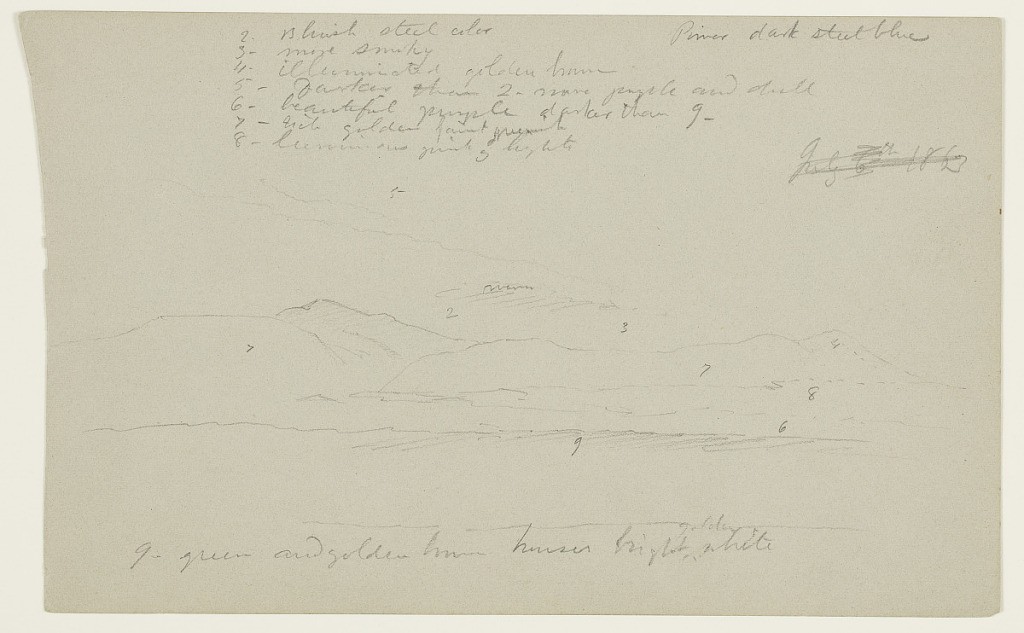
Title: Kaaterskill Clove from Long Hill, New York
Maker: Frederic Edwin Church, American, 1826–1900
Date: possibly 1863
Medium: Graphite on gray-green wove paper
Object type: Drawing
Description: Landscape sketch showing a view of the Catskill Escarpment--specifically the section from Kaaterskill High Peak (left) to Blackhead Mountain (right)--as seen from the artist's property in Hudson, New York. The surface of the Hudson River is shown along the lower margin, while the rolling terrain on the opposite side of the river comprises the middle distance, where the village of Catskill lies. In the background, the Catskill Escarpment creates a rugged horizon. Kaaterskill Clove is visible at left, flanked by the peaks of Roundtop and Kaaterskill High Peak at left, and South Mountain at right. On the far right of the ridge, the summit of Blackhead mountain is also visible. Vague clouds are faintly suggested in the sky above.